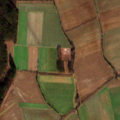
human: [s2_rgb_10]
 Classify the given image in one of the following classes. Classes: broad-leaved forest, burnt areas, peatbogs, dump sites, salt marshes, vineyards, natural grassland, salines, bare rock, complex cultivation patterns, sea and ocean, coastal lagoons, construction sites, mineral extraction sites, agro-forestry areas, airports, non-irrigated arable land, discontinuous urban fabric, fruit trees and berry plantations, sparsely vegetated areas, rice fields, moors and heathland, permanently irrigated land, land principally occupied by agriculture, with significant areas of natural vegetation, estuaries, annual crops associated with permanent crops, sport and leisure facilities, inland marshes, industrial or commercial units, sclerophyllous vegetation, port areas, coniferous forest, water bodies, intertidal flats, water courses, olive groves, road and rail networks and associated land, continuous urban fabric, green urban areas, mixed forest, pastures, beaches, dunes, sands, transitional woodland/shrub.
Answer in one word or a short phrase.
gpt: non-irrigated arable land, broad-leaved forest, mixed forest